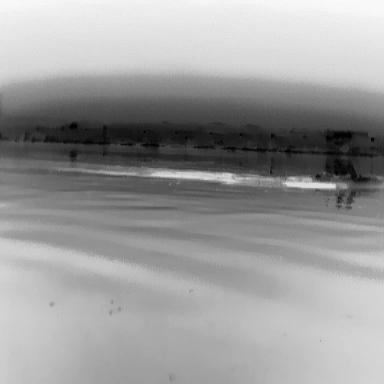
There is a canoe in the infrared image.